Chest X-ray. View position: PA
Patient age: 64
Patient sex: F
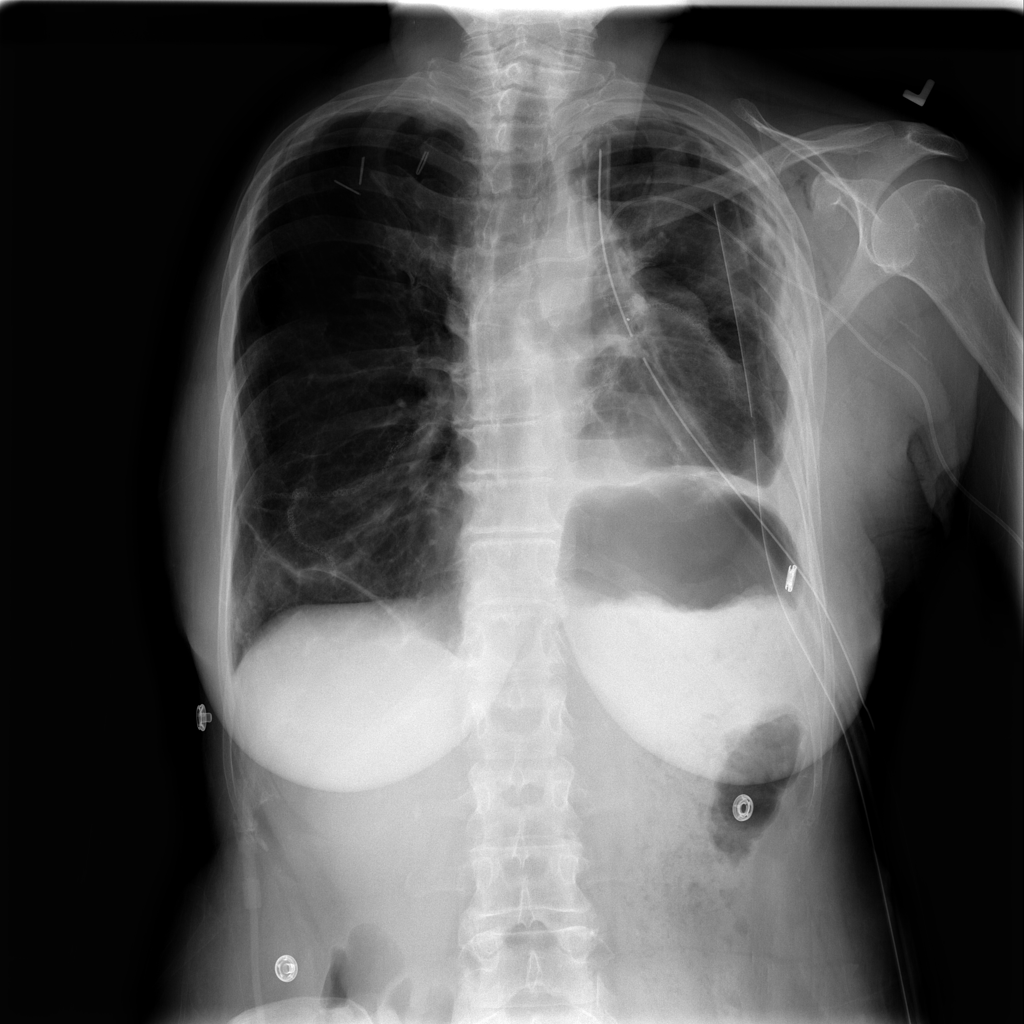
Finding: Pneumothorax